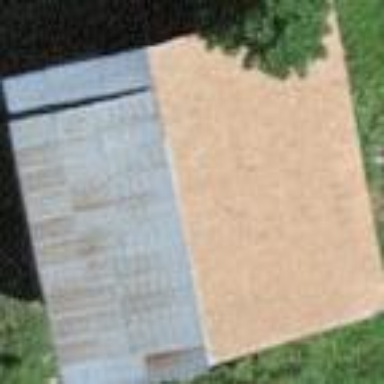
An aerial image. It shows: Rural barn.